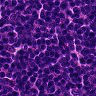
Metastatic tissue present: no